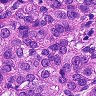
Metastatic tissue present: yes